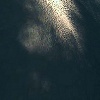
Label: water